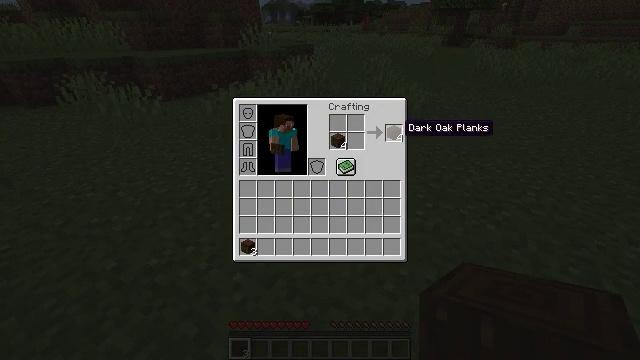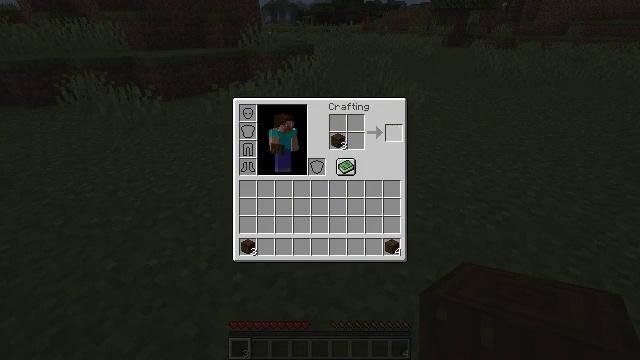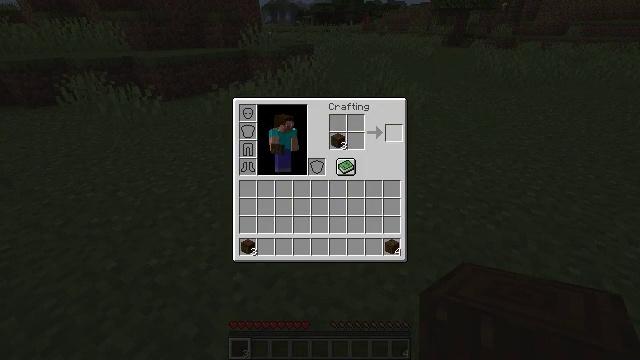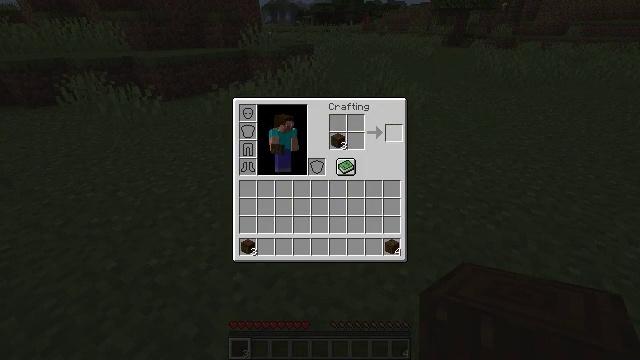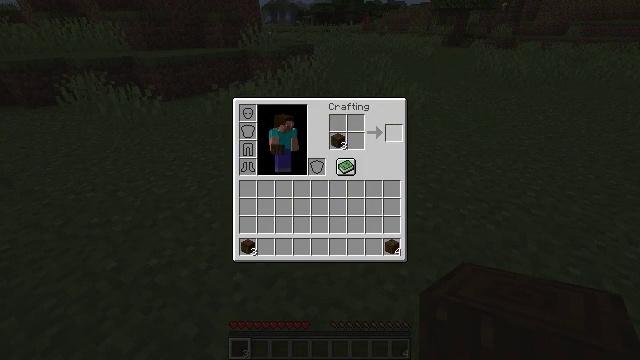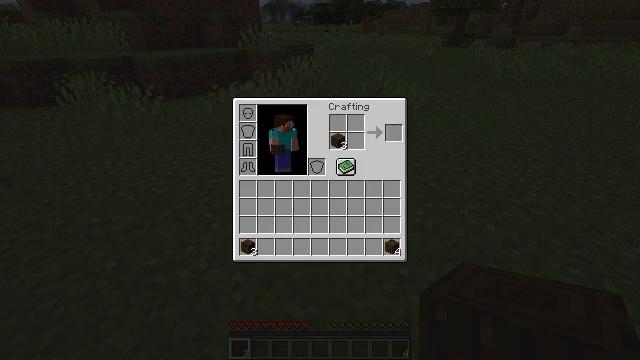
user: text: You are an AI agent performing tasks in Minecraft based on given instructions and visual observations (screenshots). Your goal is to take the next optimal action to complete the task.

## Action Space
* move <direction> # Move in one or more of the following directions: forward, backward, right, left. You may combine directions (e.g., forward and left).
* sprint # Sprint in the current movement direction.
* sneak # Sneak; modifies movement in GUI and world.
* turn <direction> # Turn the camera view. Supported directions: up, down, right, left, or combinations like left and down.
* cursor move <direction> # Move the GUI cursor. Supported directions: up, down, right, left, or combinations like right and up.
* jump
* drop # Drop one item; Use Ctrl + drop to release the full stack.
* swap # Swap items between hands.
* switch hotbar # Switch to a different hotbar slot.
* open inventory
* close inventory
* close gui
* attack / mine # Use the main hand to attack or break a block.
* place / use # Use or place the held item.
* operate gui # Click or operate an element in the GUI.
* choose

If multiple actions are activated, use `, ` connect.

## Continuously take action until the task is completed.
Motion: motion action
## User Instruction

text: Convert dark oak logs into dark oak planks.
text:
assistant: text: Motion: sneak, operate gui
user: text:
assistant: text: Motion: sneak, operate gui
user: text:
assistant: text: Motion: sneak, operate gui
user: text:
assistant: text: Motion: sneak
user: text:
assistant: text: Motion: sneak, cursor move down
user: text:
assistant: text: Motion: sneak